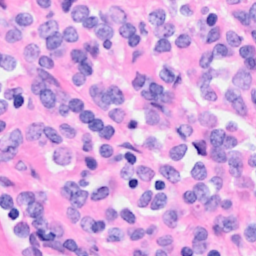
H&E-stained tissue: Breast